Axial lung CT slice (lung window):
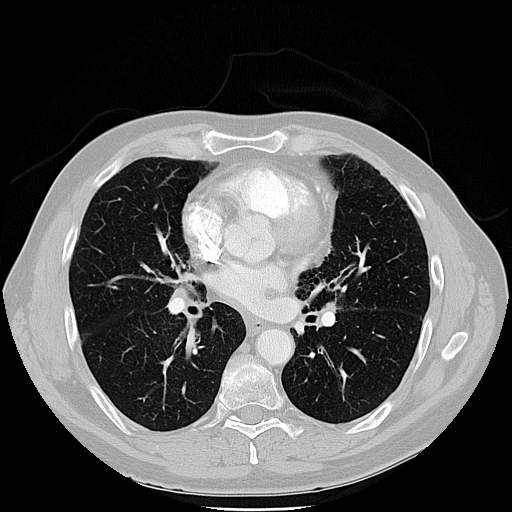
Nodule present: no